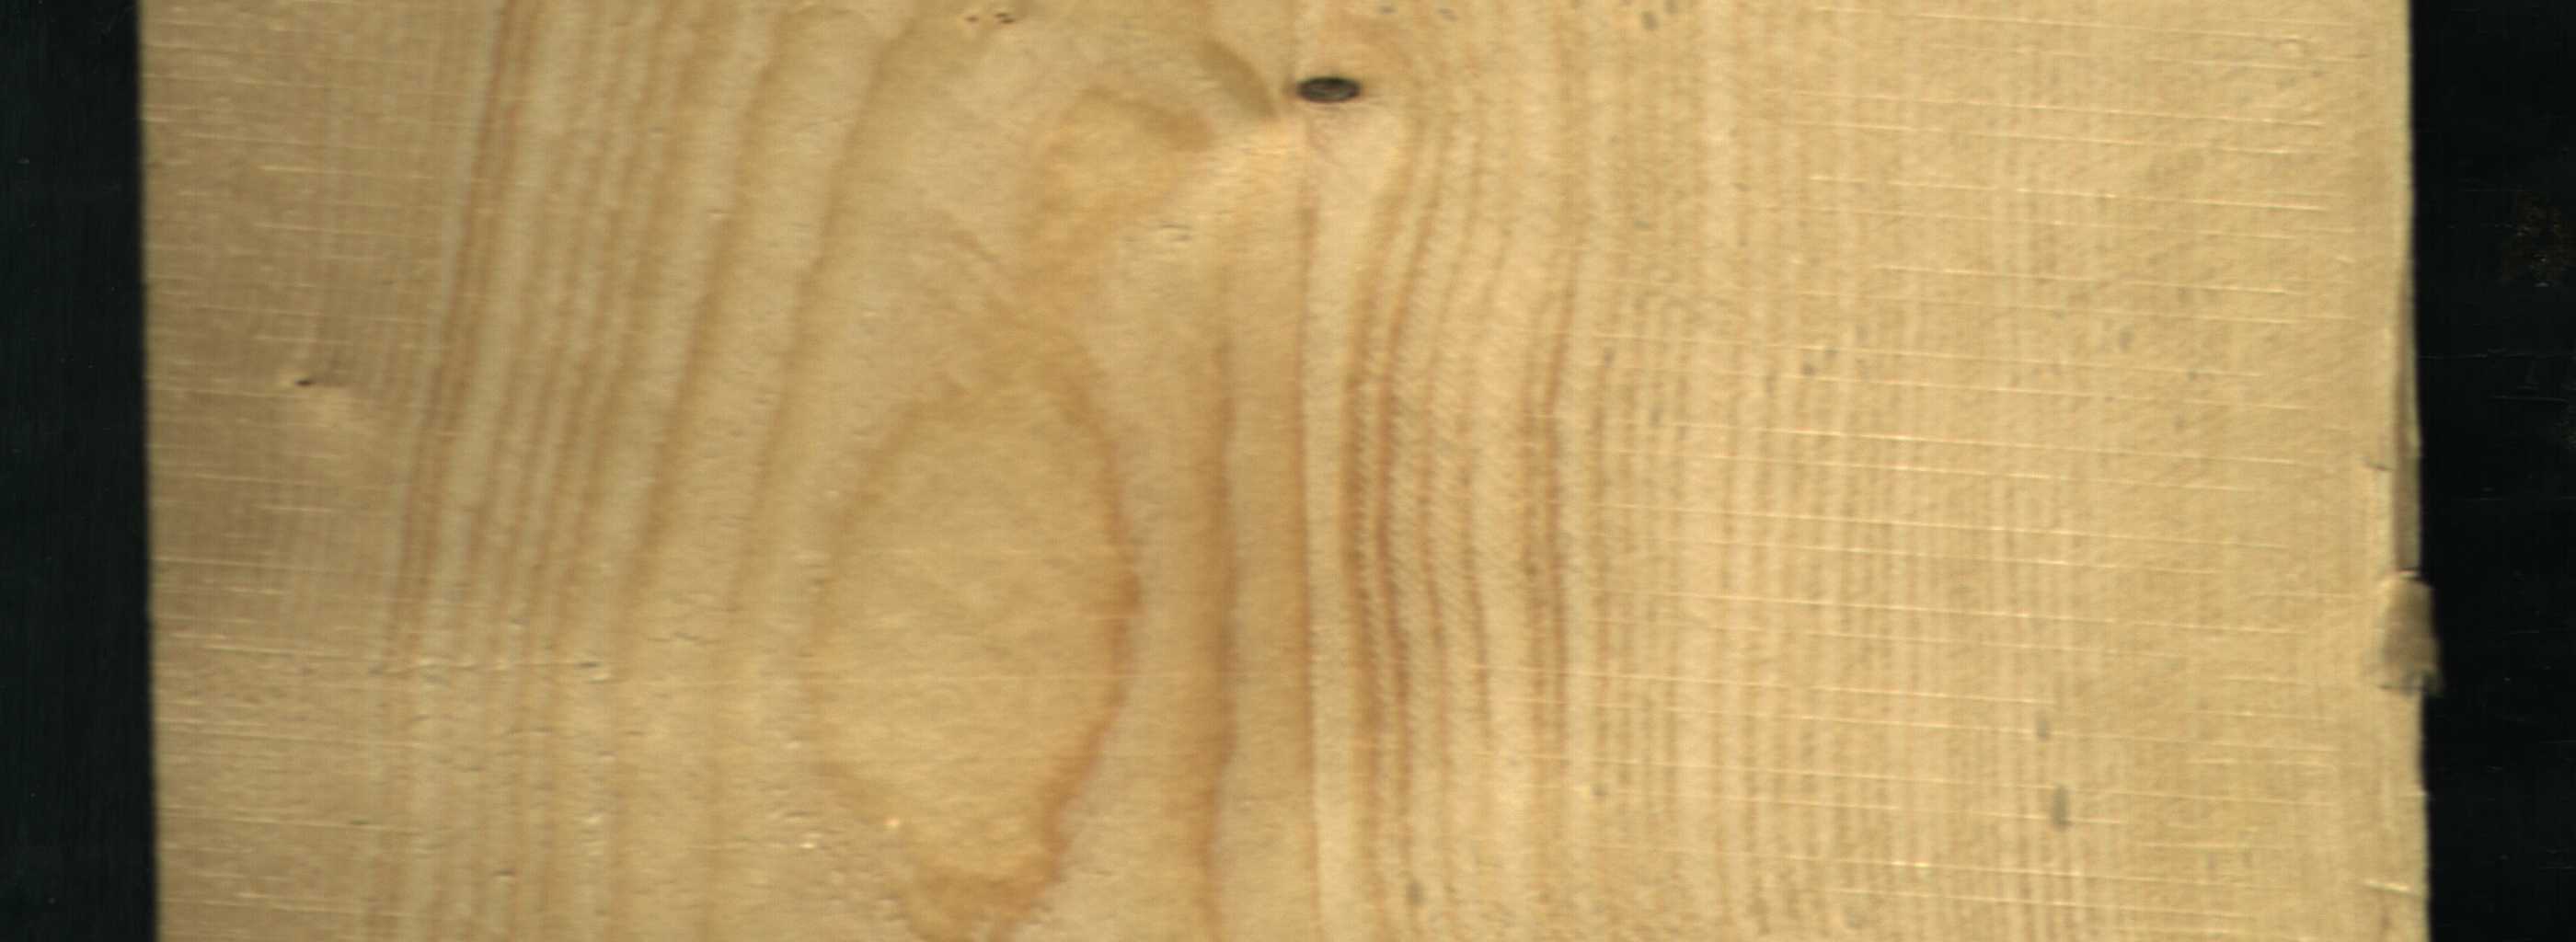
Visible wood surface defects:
Dead_Knot